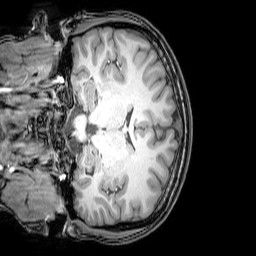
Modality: T1w
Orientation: coronal
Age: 23
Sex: female
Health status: healthy
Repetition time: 0.081 s
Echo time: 0.037 s